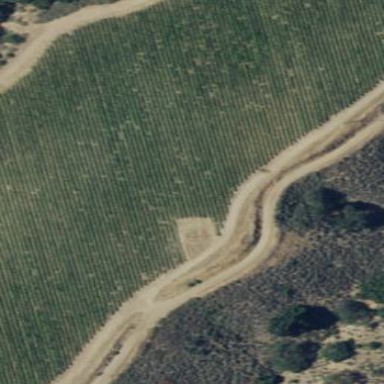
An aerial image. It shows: Unique farmland with vineyard crops of grapes.